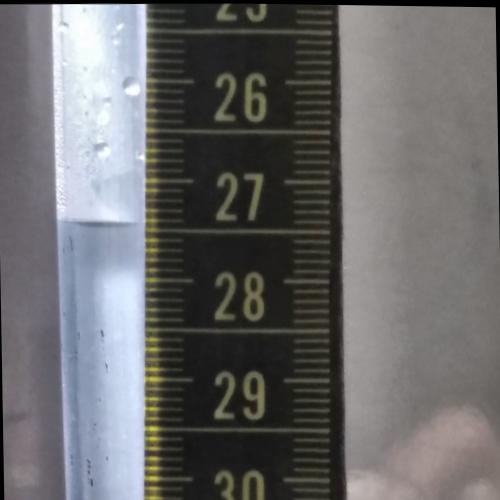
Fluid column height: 27.4 cm